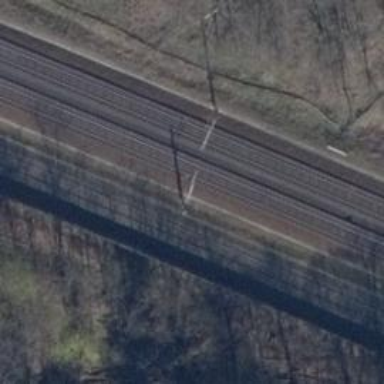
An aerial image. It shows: Railway milestone with catenary mast.